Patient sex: M
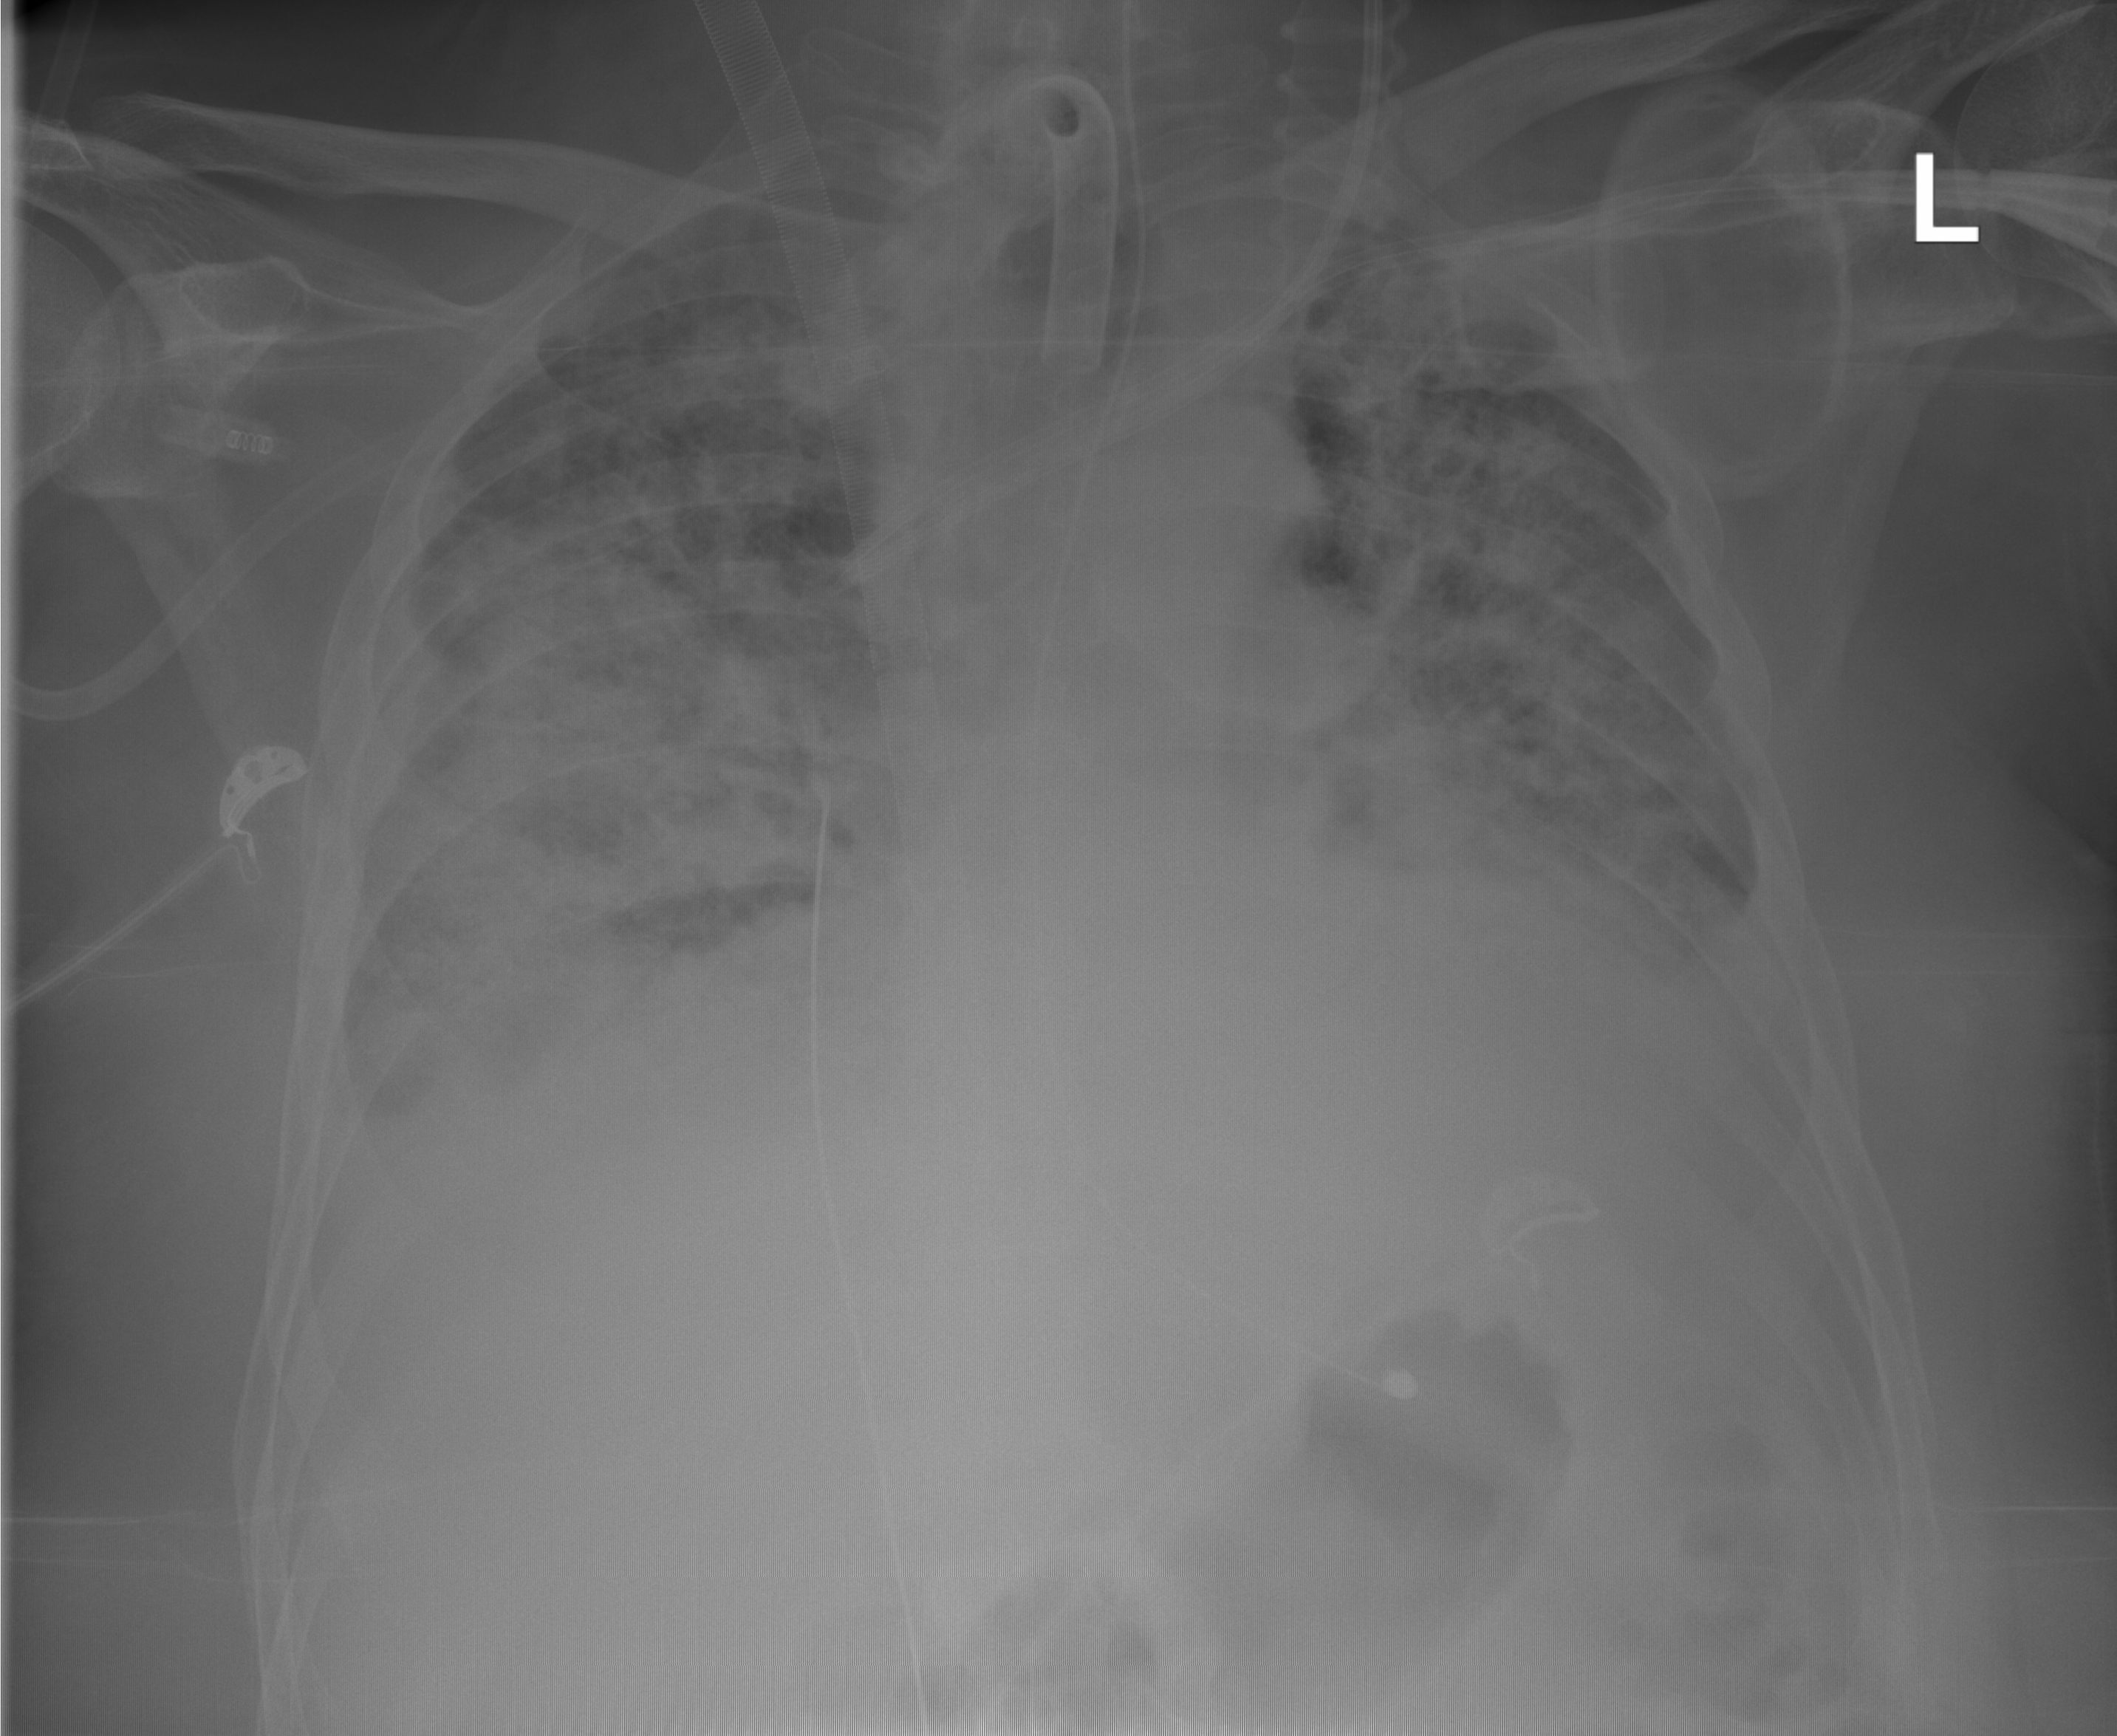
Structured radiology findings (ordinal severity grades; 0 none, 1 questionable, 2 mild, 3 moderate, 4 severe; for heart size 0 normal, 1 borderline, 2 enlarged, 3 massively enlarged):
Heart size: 2
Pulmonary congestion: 1
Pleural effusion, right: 2
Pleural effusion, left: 2
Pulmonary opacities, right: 4
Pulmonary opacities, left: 4
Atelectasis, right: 3
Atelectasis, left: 3